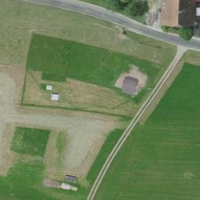
EUNIS habitat code: 52
Species observed at this site:
Adoxa moschatellina